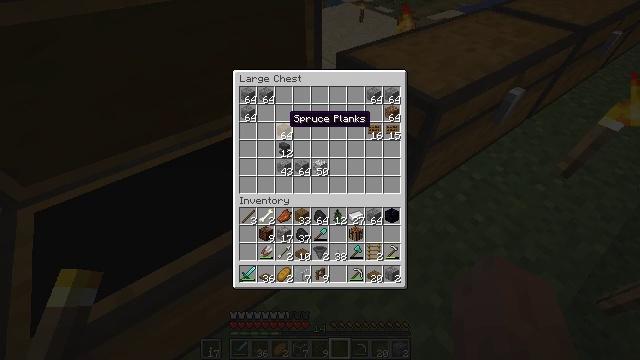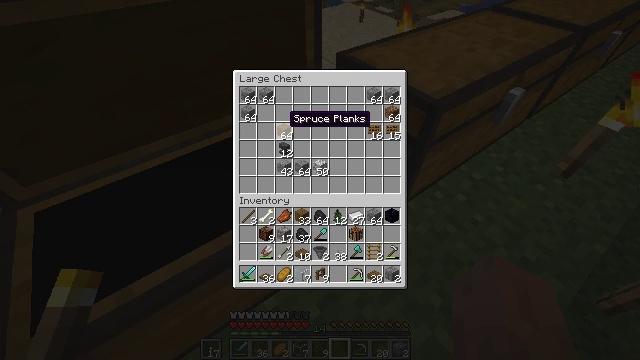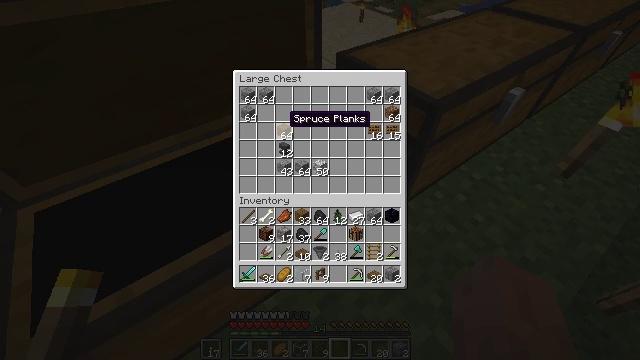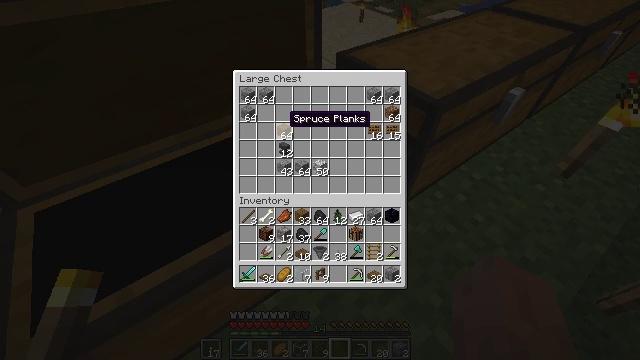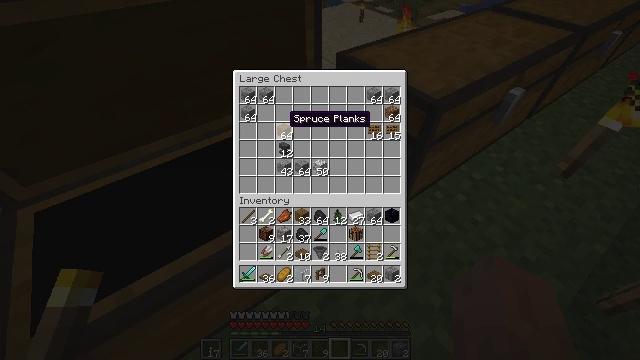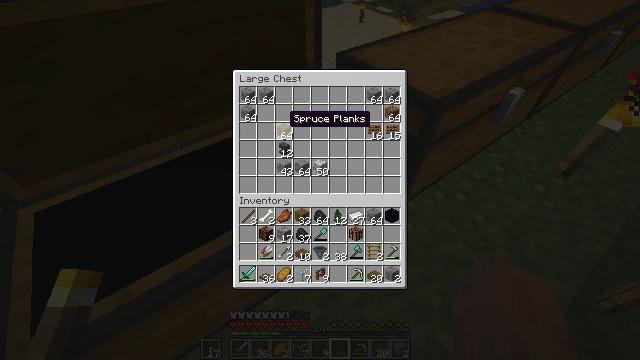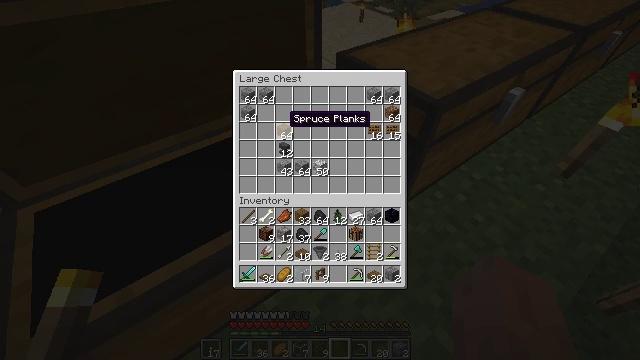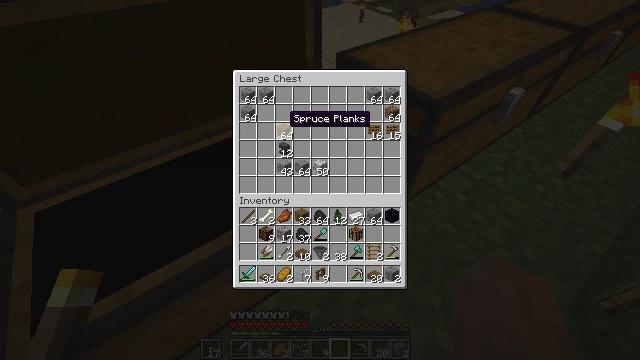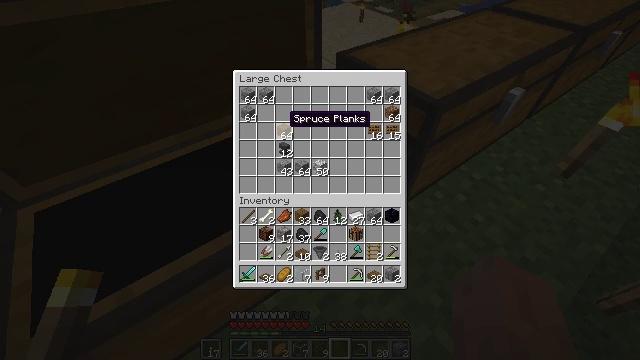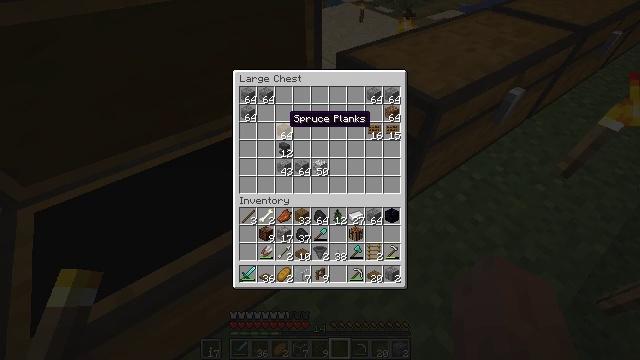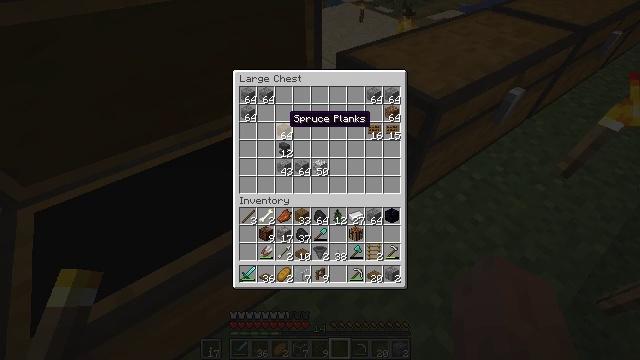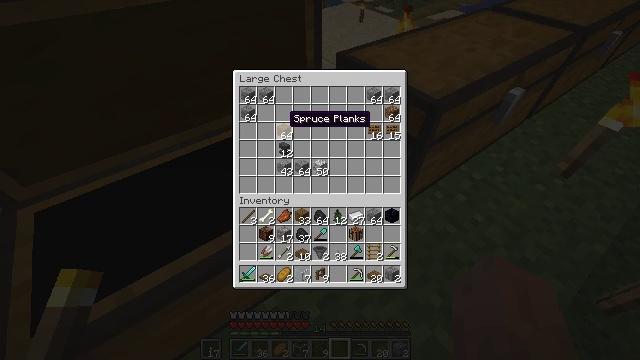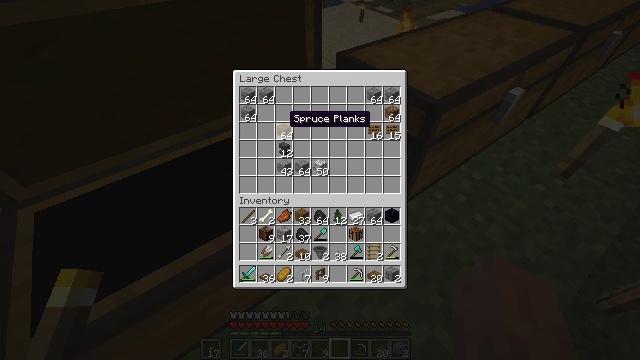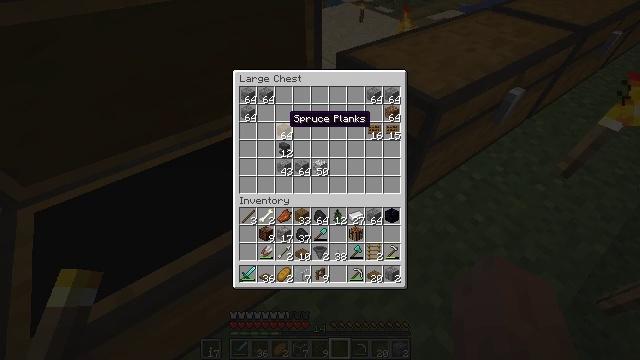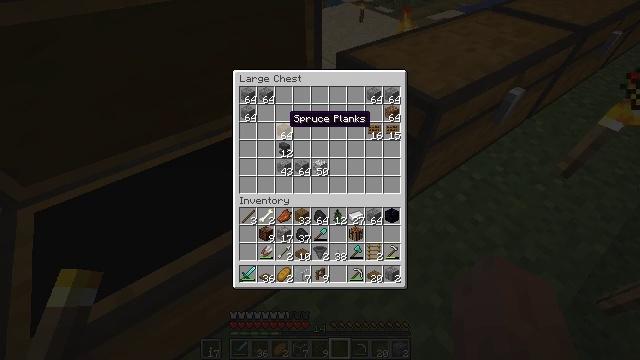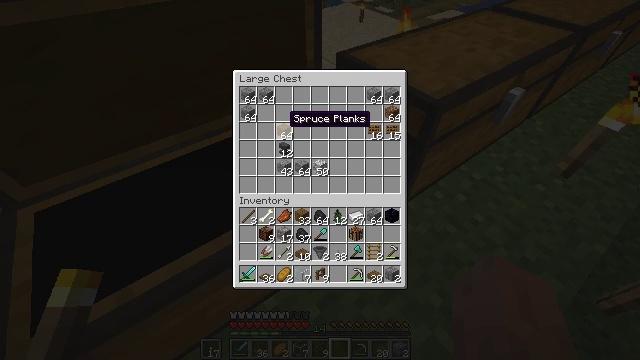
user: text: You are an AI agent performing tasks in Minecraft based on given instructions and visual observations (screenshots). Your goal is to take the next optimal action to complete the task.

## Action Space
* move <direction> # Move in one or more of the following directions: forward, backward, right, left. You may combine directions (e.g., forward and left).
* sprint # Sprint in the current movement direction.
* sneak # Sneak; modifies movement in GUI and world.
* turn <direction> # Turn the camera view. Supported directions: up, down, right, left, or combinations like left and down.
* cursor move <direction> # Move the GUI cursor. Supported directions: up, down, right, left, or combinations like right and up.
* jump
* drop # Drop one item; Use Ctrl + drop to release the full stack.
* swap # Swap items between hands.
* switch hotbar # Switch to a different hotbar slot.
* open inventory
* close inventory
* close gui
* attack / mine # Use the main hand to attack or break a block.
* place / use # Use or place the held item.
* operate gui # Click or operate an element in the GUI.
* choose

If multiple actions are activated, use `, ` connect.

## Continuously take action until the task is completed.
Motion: motion action
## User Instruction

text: Use stone bricks to craft stone brick stairs.
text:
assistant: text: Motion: no_op
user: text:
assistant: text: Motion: no_op
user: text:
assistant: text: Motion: no_op
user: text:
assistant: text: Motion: no_op
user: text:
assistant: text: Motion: no_op
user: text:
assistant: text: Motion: no_op
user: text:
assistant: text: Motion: no_op
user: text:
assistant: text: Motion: no_op
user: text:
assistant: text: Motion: no_op
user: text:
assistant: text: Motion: no_op
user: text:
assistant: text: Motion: no_op
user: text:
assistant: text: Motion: no_op
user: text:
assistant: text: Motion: no_op
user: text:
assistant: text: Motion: no_op
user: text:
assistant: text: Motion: no_op
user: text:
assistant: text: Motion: no_op
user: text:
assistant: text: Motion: no_op
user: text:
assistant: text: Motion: no_op
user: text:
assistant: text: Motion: no_op
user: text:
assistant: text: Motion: no_op
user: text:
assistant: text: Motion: no_op
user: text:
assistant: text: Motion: no_op
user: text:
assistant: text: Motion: no_op
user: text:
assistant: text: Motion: no_op
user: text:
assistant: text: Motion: no_op
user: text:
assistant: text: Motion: no_op
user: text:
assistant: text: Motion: no_op
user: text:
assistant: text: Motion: no_op
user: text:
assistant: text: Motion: no_op
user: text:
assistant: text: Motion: no_op